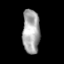
Tissue: skin
Cell type: Epithelial cells
Senescence score: 0.2389
Nuclear area (px): 745
Mean DAPI intensity: 165.565